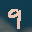
Label: 9